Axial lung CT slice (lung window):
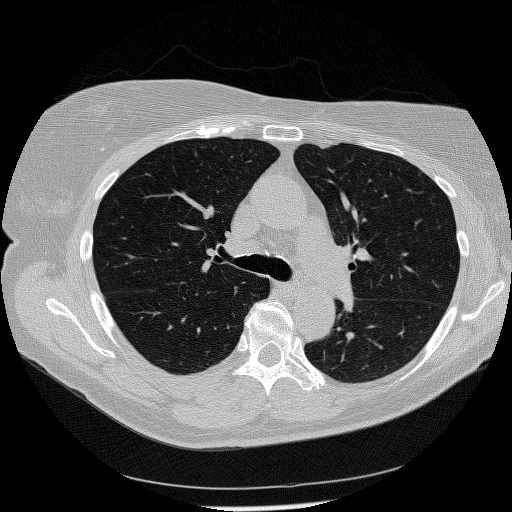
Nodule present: no